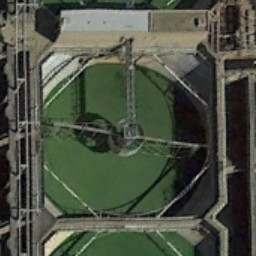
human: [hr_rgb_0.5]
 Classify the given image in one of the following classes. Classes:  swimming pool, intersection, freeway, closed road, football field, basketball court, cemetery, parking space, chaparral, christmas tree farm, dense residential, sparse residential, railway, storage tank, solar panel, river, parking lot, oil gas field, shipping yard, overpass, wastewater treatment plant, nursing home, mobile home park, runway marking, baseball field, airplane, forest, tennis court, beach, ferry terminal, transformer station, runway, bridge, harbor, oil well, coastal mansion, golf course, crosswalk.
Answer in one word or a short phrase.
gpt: wastewater treatment plant